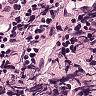
Metastatic tissue present: no